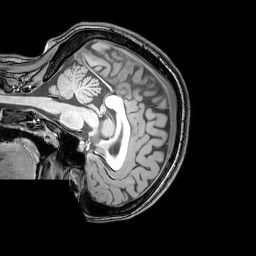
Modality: T1w
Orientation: sagittal
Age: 23
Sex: female
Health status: healthy
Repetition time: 0.081 s
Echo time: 0.037 s